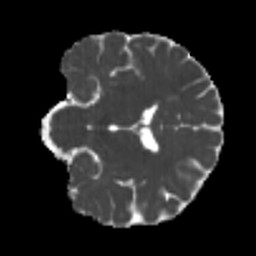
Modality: MD
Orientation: coronal
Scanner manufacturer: siemens
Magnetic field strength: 3 T
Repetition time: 4 s
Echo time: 0.0594 s